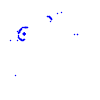
Particle: proton